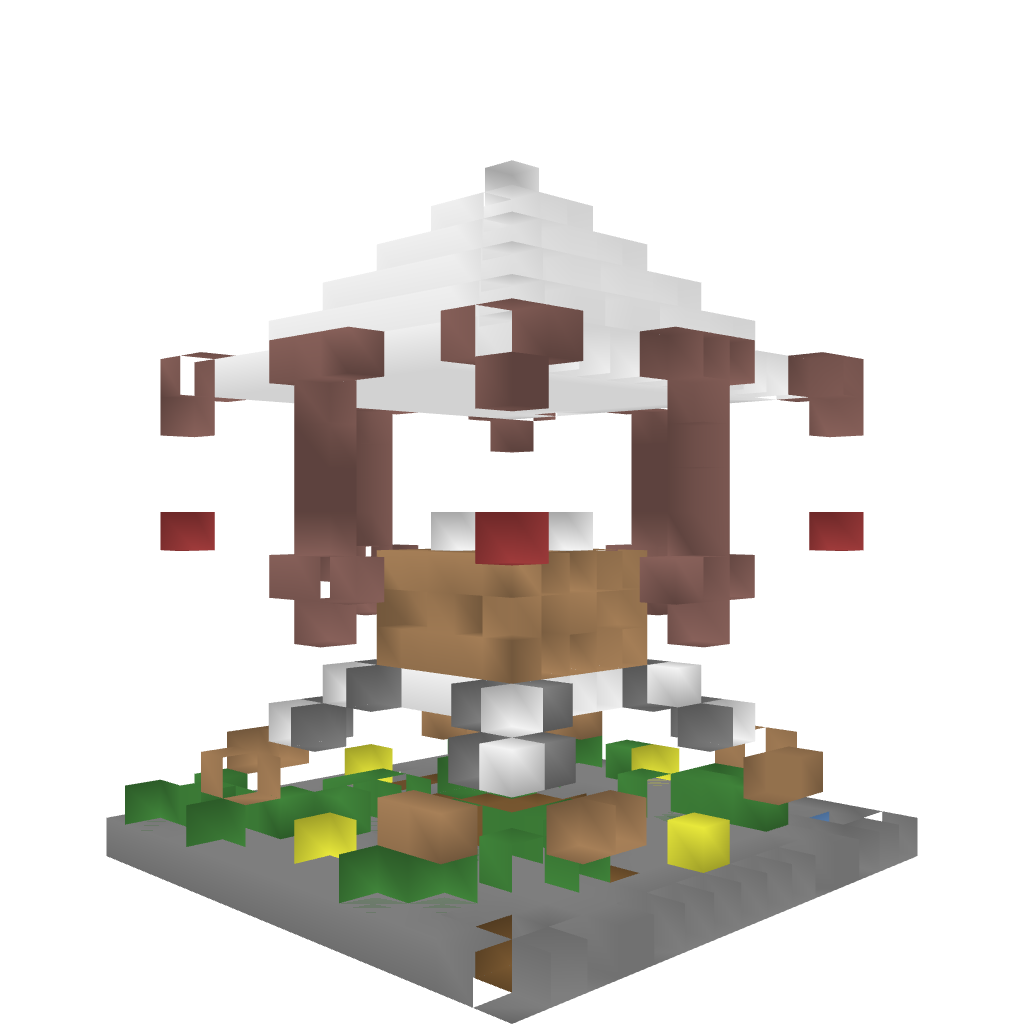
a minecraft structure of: Enchantment Nexus good quality